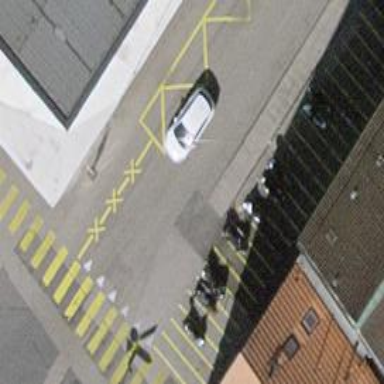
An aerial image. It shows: Bus stop with shelter for public transport.